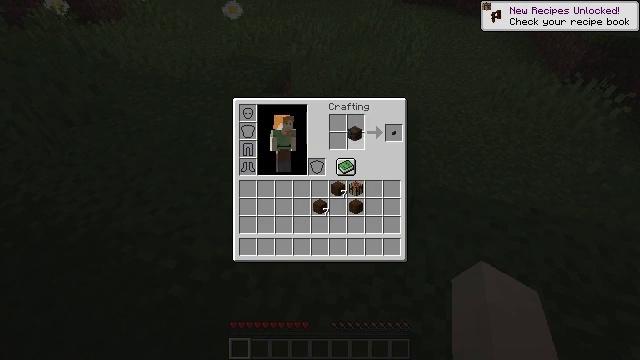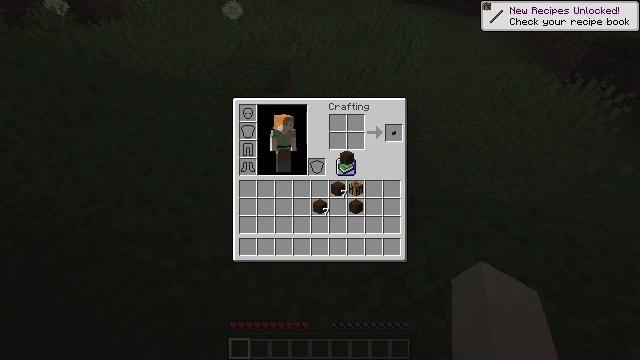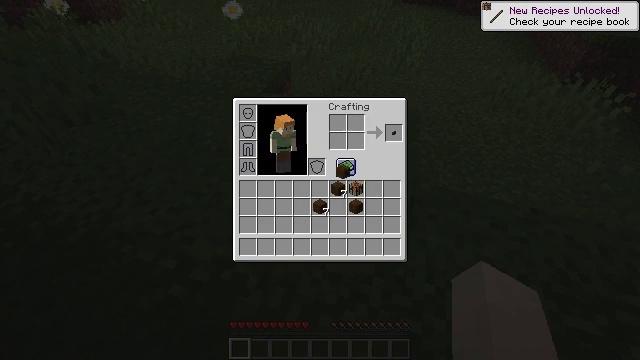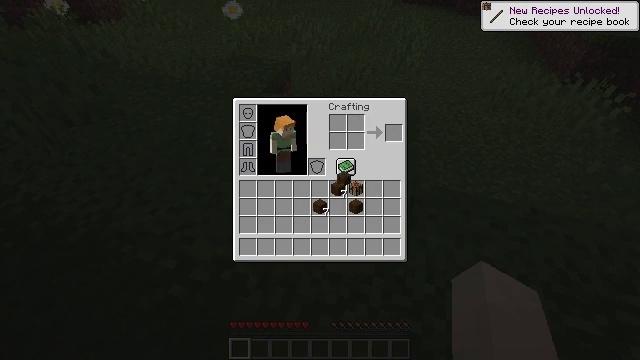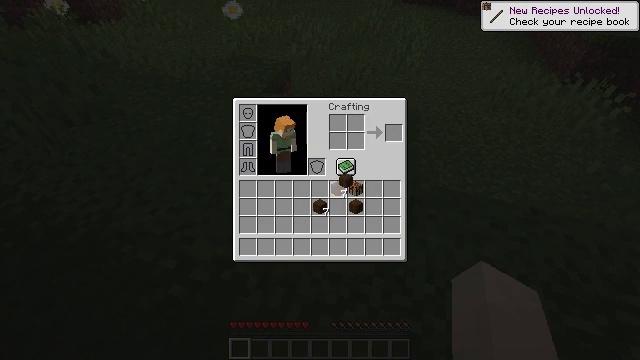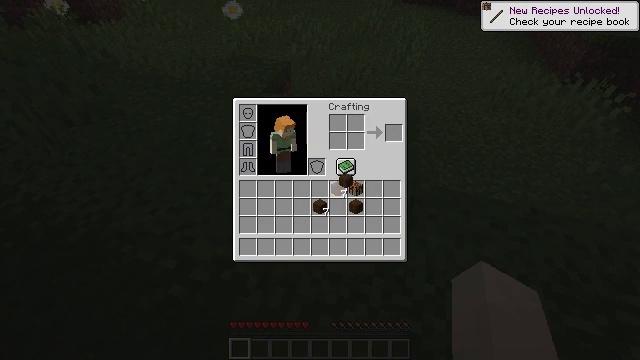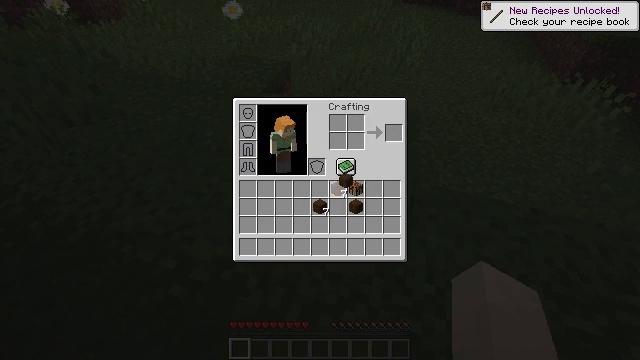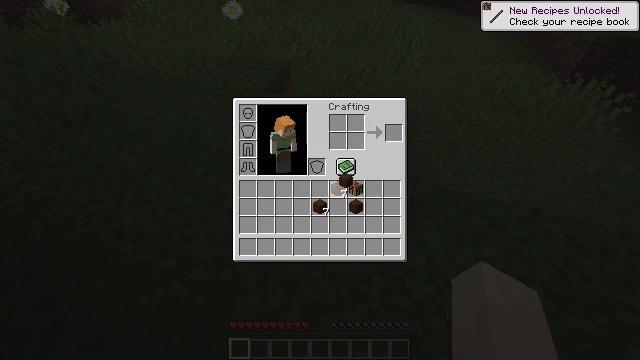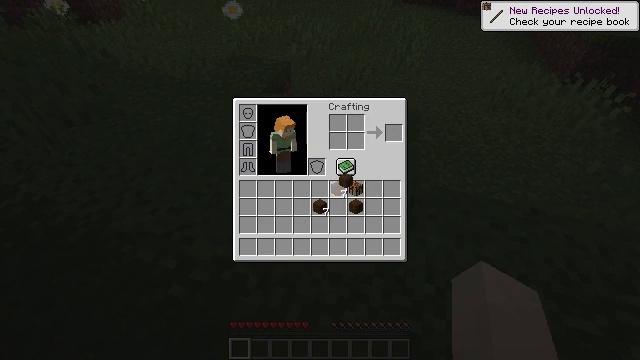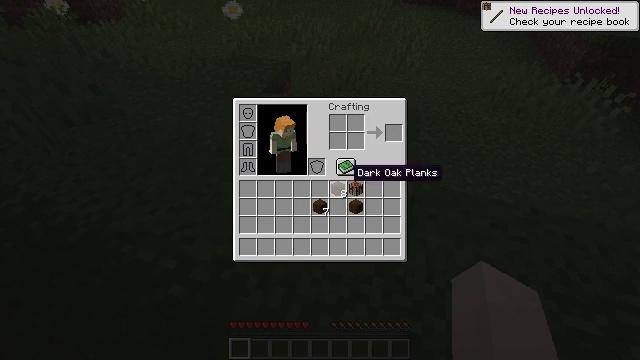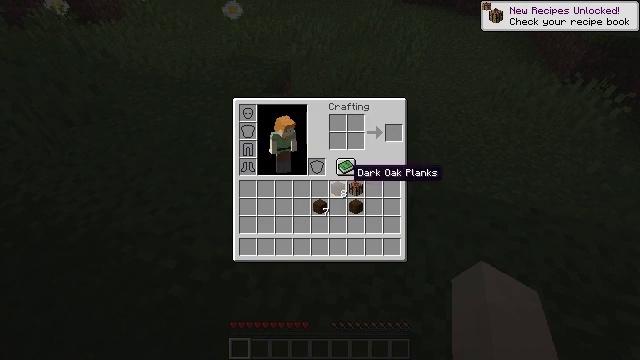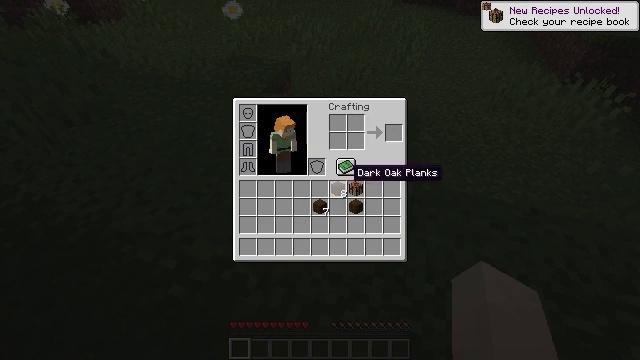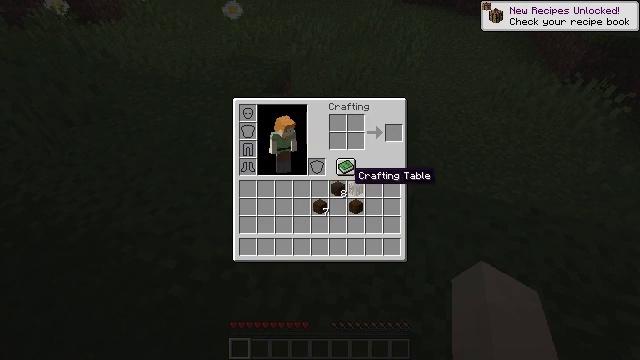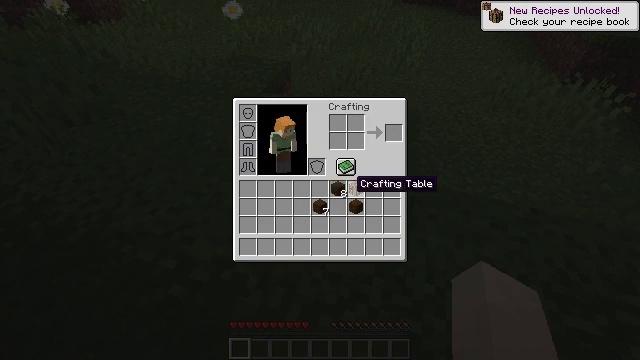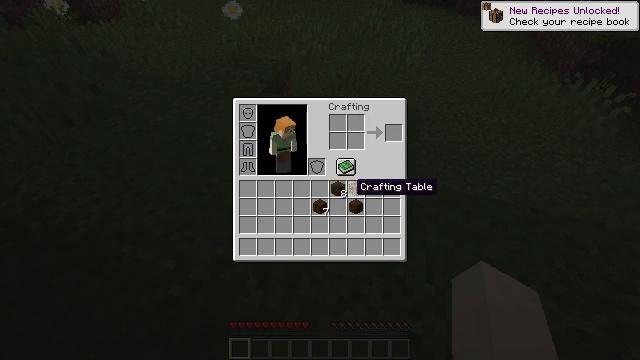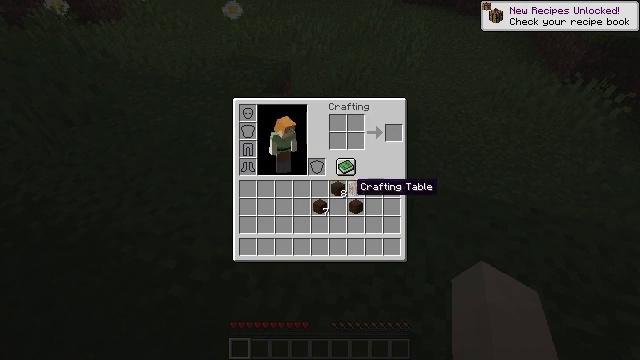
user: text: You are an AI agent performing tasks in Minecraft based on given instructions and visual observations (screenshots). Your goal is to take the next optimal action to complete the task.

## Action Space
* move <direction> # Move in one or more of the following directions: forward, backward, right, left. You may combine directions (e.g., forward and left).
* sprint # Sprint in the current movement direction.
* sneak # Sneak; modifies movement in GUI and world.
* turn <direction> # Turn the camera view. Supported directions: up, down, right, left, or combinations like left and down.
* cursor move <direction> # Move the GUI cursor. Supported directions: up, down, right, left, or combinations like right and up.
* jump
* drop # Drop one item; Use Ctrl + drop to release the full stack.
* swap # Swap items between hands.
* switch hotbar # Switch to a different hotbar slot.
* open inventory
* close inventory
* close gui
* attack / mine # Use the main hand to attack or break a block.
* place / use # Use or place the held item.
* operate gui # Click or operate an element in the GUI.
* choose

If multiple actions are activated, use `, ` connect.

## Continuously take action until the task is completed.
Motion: motion action
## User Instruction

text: Drop a crafting table.
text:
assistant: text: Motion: cursor move left and down
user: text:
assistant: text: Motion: cursor move down
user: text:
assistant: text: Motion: cursor move down
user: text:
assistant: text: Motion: no_op
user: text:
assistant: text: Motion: no_op
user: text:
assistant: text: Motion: operate gui
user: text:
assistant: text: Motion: operate gui
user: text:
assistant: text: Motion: operate gui
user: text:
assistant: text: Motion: no_op
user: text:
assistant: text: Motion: no_op
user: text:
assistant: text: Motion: no_op
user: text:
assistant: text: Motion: no_op
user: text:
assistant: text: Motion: cursor move down
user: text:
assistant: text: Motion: no_op
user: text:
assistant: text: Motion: no_op
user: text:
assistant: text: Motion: no_op
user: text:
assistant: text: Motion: close gui
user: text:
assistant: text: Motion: no_op
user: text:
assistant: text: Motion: turn right and down
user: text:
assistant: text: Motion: turn down
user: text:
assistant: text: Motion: turn left and down
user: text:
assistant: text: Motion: no_op
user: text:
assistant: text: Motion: turn down
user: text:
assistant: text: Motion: turn left
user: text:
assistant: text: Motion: no_op
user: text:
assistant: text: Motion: no_op
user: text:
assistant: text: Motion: no_op
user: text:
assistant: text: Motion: turn right and up
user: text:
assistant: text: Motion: turn up
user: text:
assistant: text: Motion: turn right